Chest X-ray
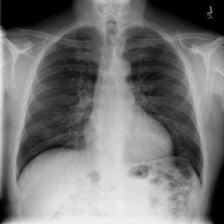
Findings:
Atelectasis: negative
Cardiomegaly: negative
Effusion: negative
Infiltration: negative
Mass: negative
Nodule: negative
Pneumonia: negative
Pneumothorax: negative
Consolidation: negative
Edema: negative
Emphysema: negative
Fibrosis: negative
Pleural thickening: negative
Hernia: negative